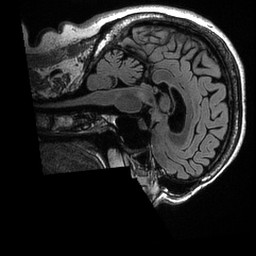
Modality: T2w
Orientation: sagittal
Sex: female
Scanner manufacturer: ge
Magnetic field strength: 3 T
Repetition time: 6 s
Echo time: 0.127 s